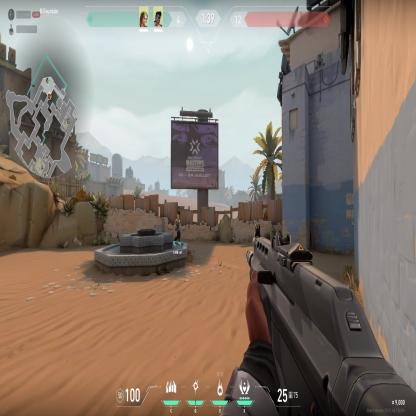
Label: teammate